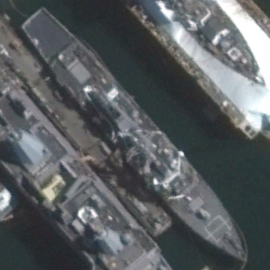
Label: destroyer